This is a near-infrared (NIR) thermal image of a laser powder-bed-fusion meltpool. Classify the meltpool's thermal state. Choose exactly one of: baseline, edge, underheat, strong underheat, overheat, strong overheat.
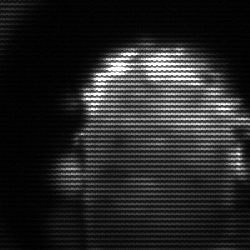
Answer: baseline